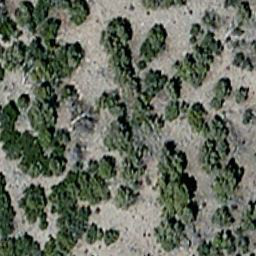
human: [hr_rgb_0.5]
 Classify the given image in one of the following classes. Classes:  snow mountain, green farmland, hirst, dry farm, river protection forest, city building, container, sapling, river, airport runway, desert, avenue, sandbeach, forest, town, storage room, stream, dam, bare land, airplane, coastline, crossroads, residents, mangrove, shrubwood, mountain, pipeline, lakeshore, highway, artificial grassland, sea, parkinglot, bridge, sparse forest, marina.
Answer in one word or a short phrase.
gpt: sparse forest